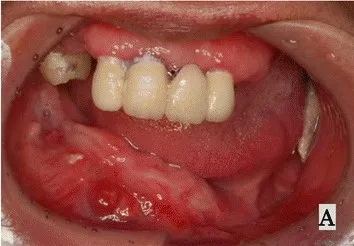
Appearance at the 6-month follow-up examination. In the absence of radical surgery, spontaneous exfoliation of sequestrum is observed, showing spontaneous expulsion through the mucosa. A) Extensive scarring is seen around the mandibular defect.
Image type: medical_photograph (other_medical_photograph)